Question: I am trying to script User Mapping for different Login accounts. I have scripted the creation of users and individual server roles, but I can't figure out how to set User Mapping with Powershell, I will also need to set the 'Database Role membership', in Particular, 'db_backupoperator'
Anyone know how to do this with Powershell?

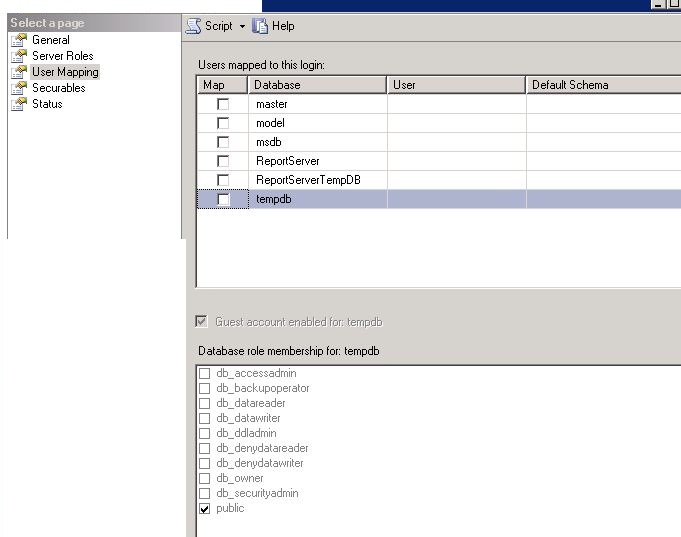
Answer: Supposing your login is created
'''
## Creating database user and assigning database role
#get variables
$instanceName = "yourInstance"
$loginName = "testLogin"
$dbUserName = "testUserName"
$databasename = "tempdb"
$roleName = "db_backupoperator"
$server = New-Object -TypeName Microsoft.SqlServer.Management.Smo.Server -ArgumentList $instanceName
#add a database mapping
$database = $server.Databases[$databasename]
$login = $server.Logins[$loginName]
if ($database.Users[$dbUserName])
{
$database.Users[$dbUserName].Drop()
}
$dbUser = New-Object '
-TypeName Microsoft.SqlServer.Management.Smo.User '
-ArgumentList $database, $dbUserName
$dbUser.Login = $loginName
$dbUser.Create()
#assign database role for a new user
$dbrole = $database.Roles[$roleName]
$dbrole.AddMember($dbUserName)
$dbrole.Alter
'''